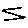
Label: zigzag